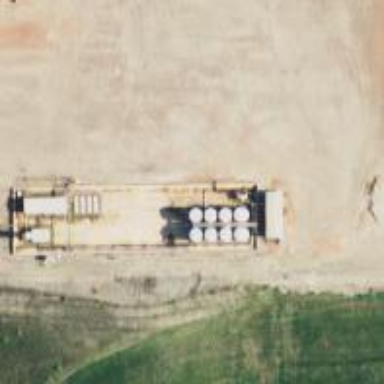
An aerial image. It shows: Storage tank that is man-made.